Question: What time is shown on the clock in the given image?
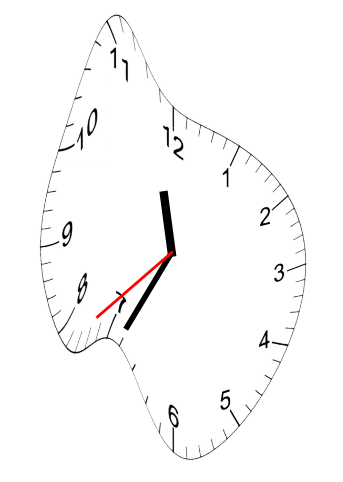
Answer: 11:34:38